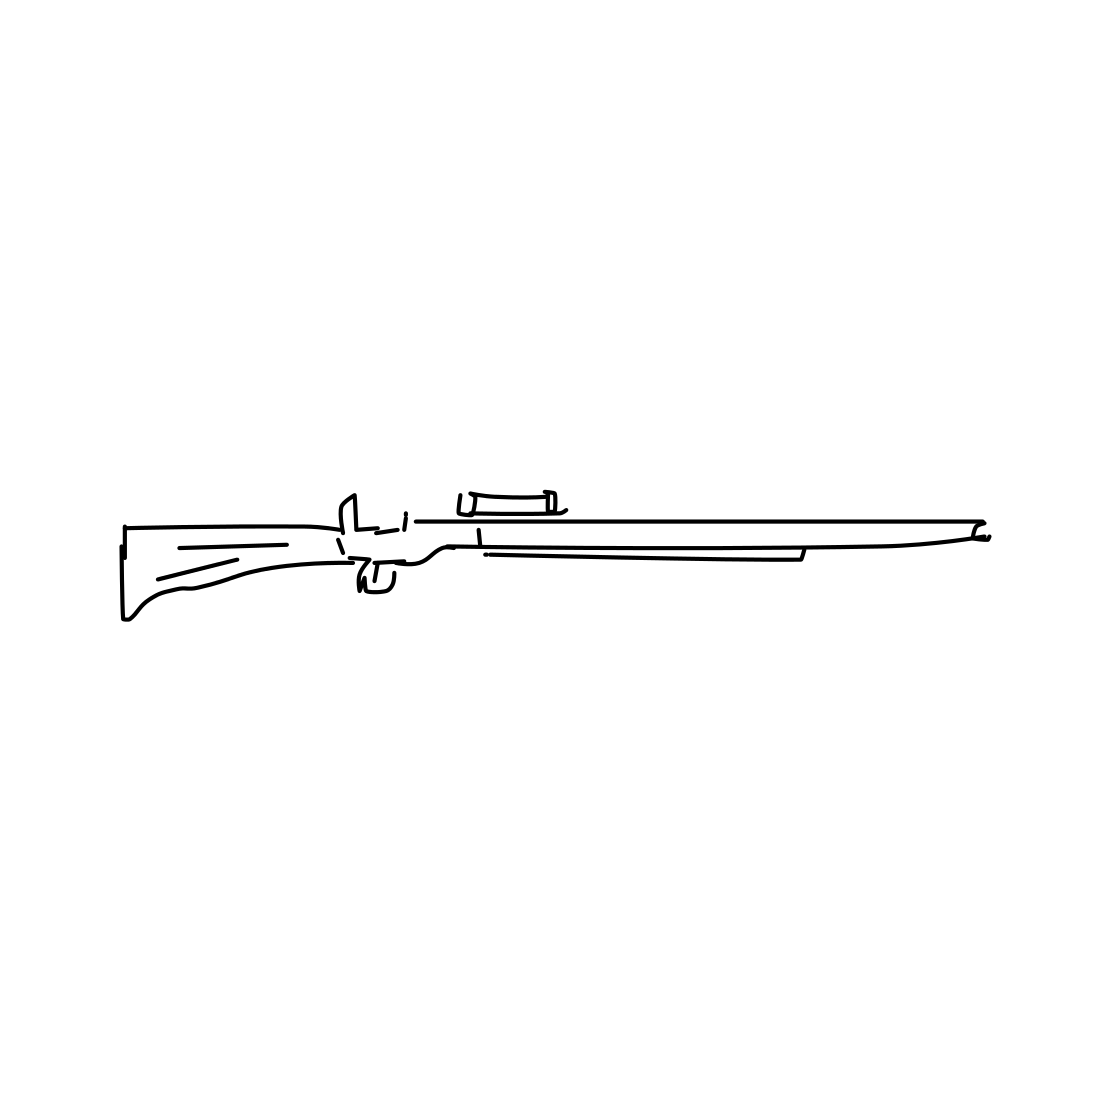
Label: rifle